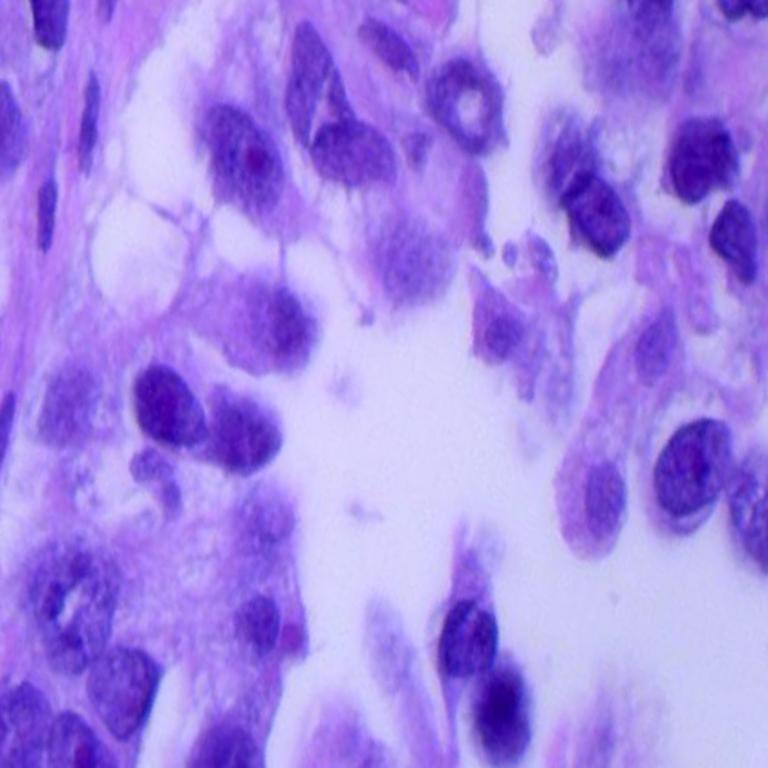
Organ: lung
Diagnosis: adenocarcinomas